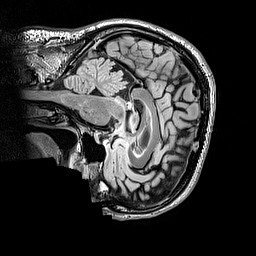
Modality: FLAIR
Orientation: sagittal
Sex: male
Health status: ill
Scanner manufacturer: siemens
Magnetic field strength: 3 T
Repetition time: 5 s
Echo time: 0.388 s